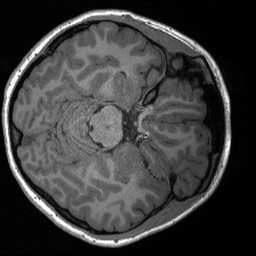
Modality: T1w
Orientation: axial
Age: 25
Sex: female